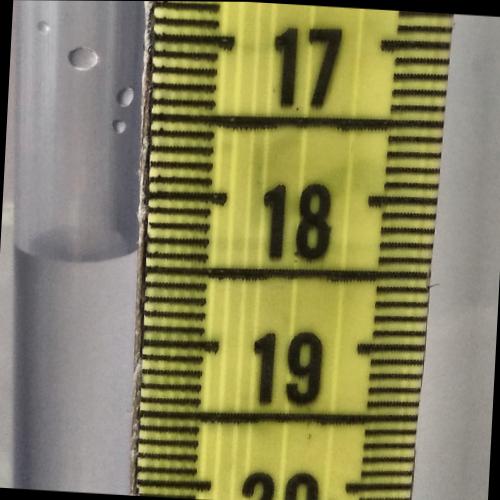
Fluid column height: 18.4 cm